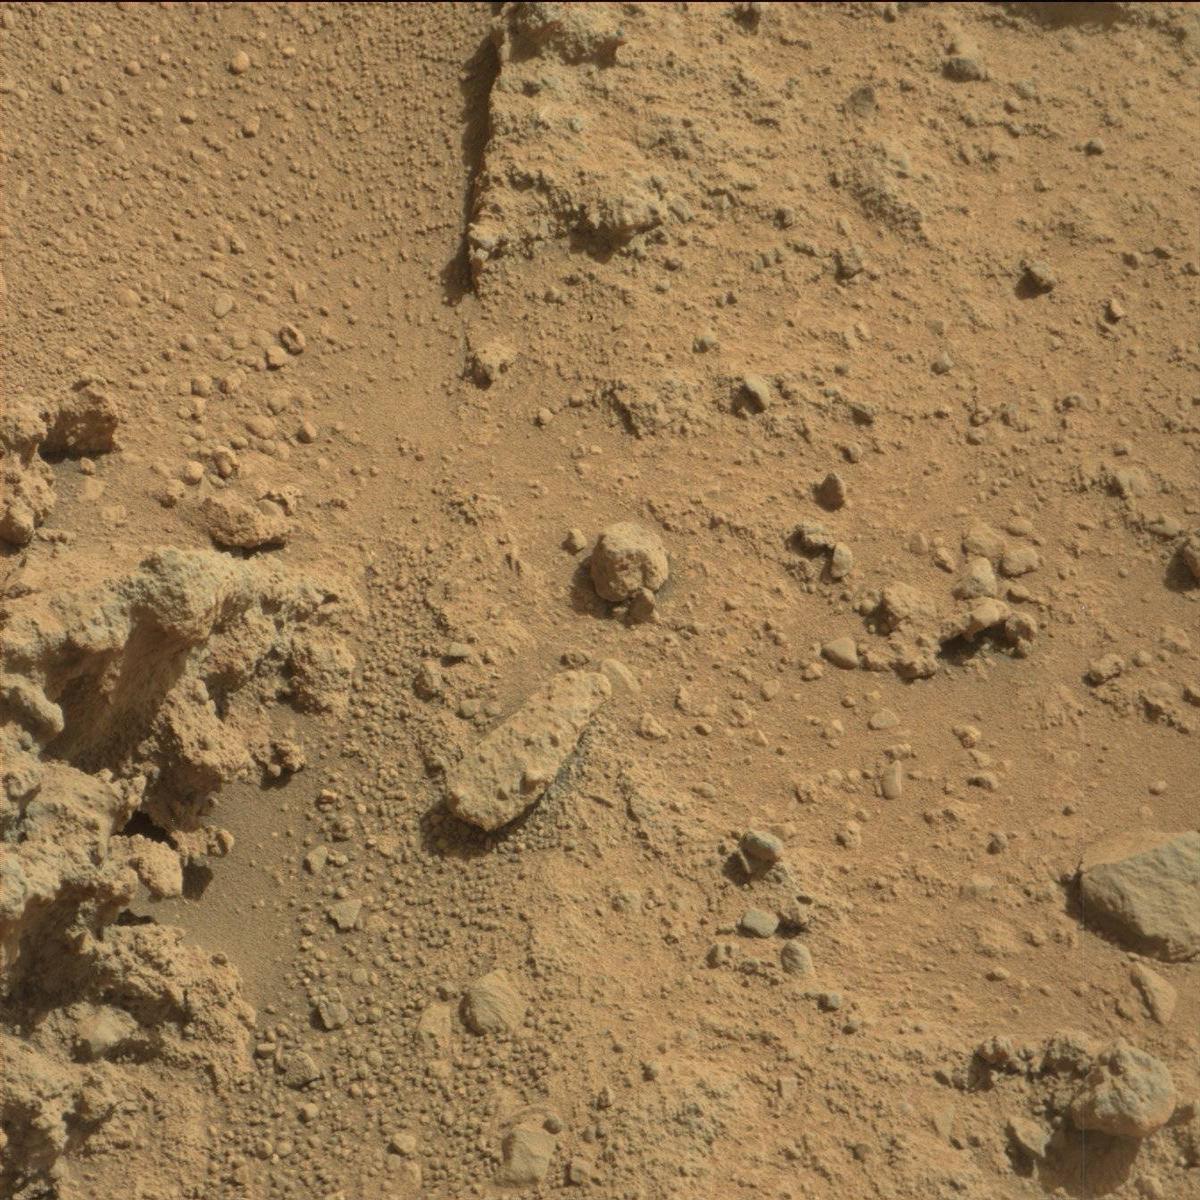
Terrain classes present: Bedrock, Rock, Sand / Soil